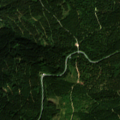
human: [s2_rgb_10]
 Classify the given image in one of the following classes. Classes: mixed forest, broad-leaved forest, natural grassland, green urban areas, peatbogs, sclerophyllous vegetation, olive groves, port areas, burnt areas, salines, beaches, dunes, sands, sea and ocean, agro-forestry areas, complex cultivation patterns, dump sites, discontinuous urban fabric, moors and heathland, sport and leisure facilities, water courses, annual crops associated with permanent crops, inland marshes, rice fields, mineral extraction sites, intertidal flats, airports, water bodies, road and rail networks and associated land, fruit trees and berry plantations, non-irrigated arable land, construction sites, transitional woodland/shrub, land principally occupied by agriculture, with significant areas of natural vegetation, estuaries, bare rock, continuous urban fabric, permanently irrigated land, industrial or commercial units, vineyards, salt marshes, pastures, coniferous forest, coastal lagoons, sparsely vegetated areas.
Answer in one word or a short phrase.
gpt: coniferous forest, transitional woodland/shrub